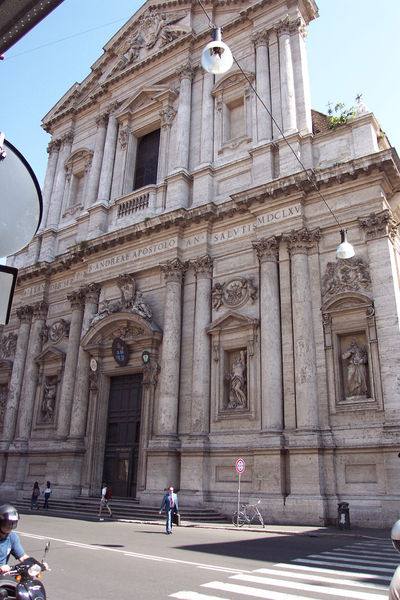
Titel: Rom, S. Andrea della Valle
Künstler: Carlo Rainaldi
Standort: Rom, S. Andrea della Valle (EU - I - Latium)
Schlagwörter: himmel, schatten, menschen, lampe, strasse, säule, säulen, gebäude, haus, beige, leute, gericht, wand, architektur, bild, kirche, sonne, figur, renaissance, skulptur, balkon, fassade, italien, passanten, giebel, pilaster, figuren, treppe, treppen, stufe, tor, foto, fotografie, eingang, schild, palast, kathedrale, rom, fahrrad, portal, gesims, skulpturen, statuen, florenz, kapelle, tempel, korintisch, halbsäulen, stufeb, südamerika, zebrastreifen, romo